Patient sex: M
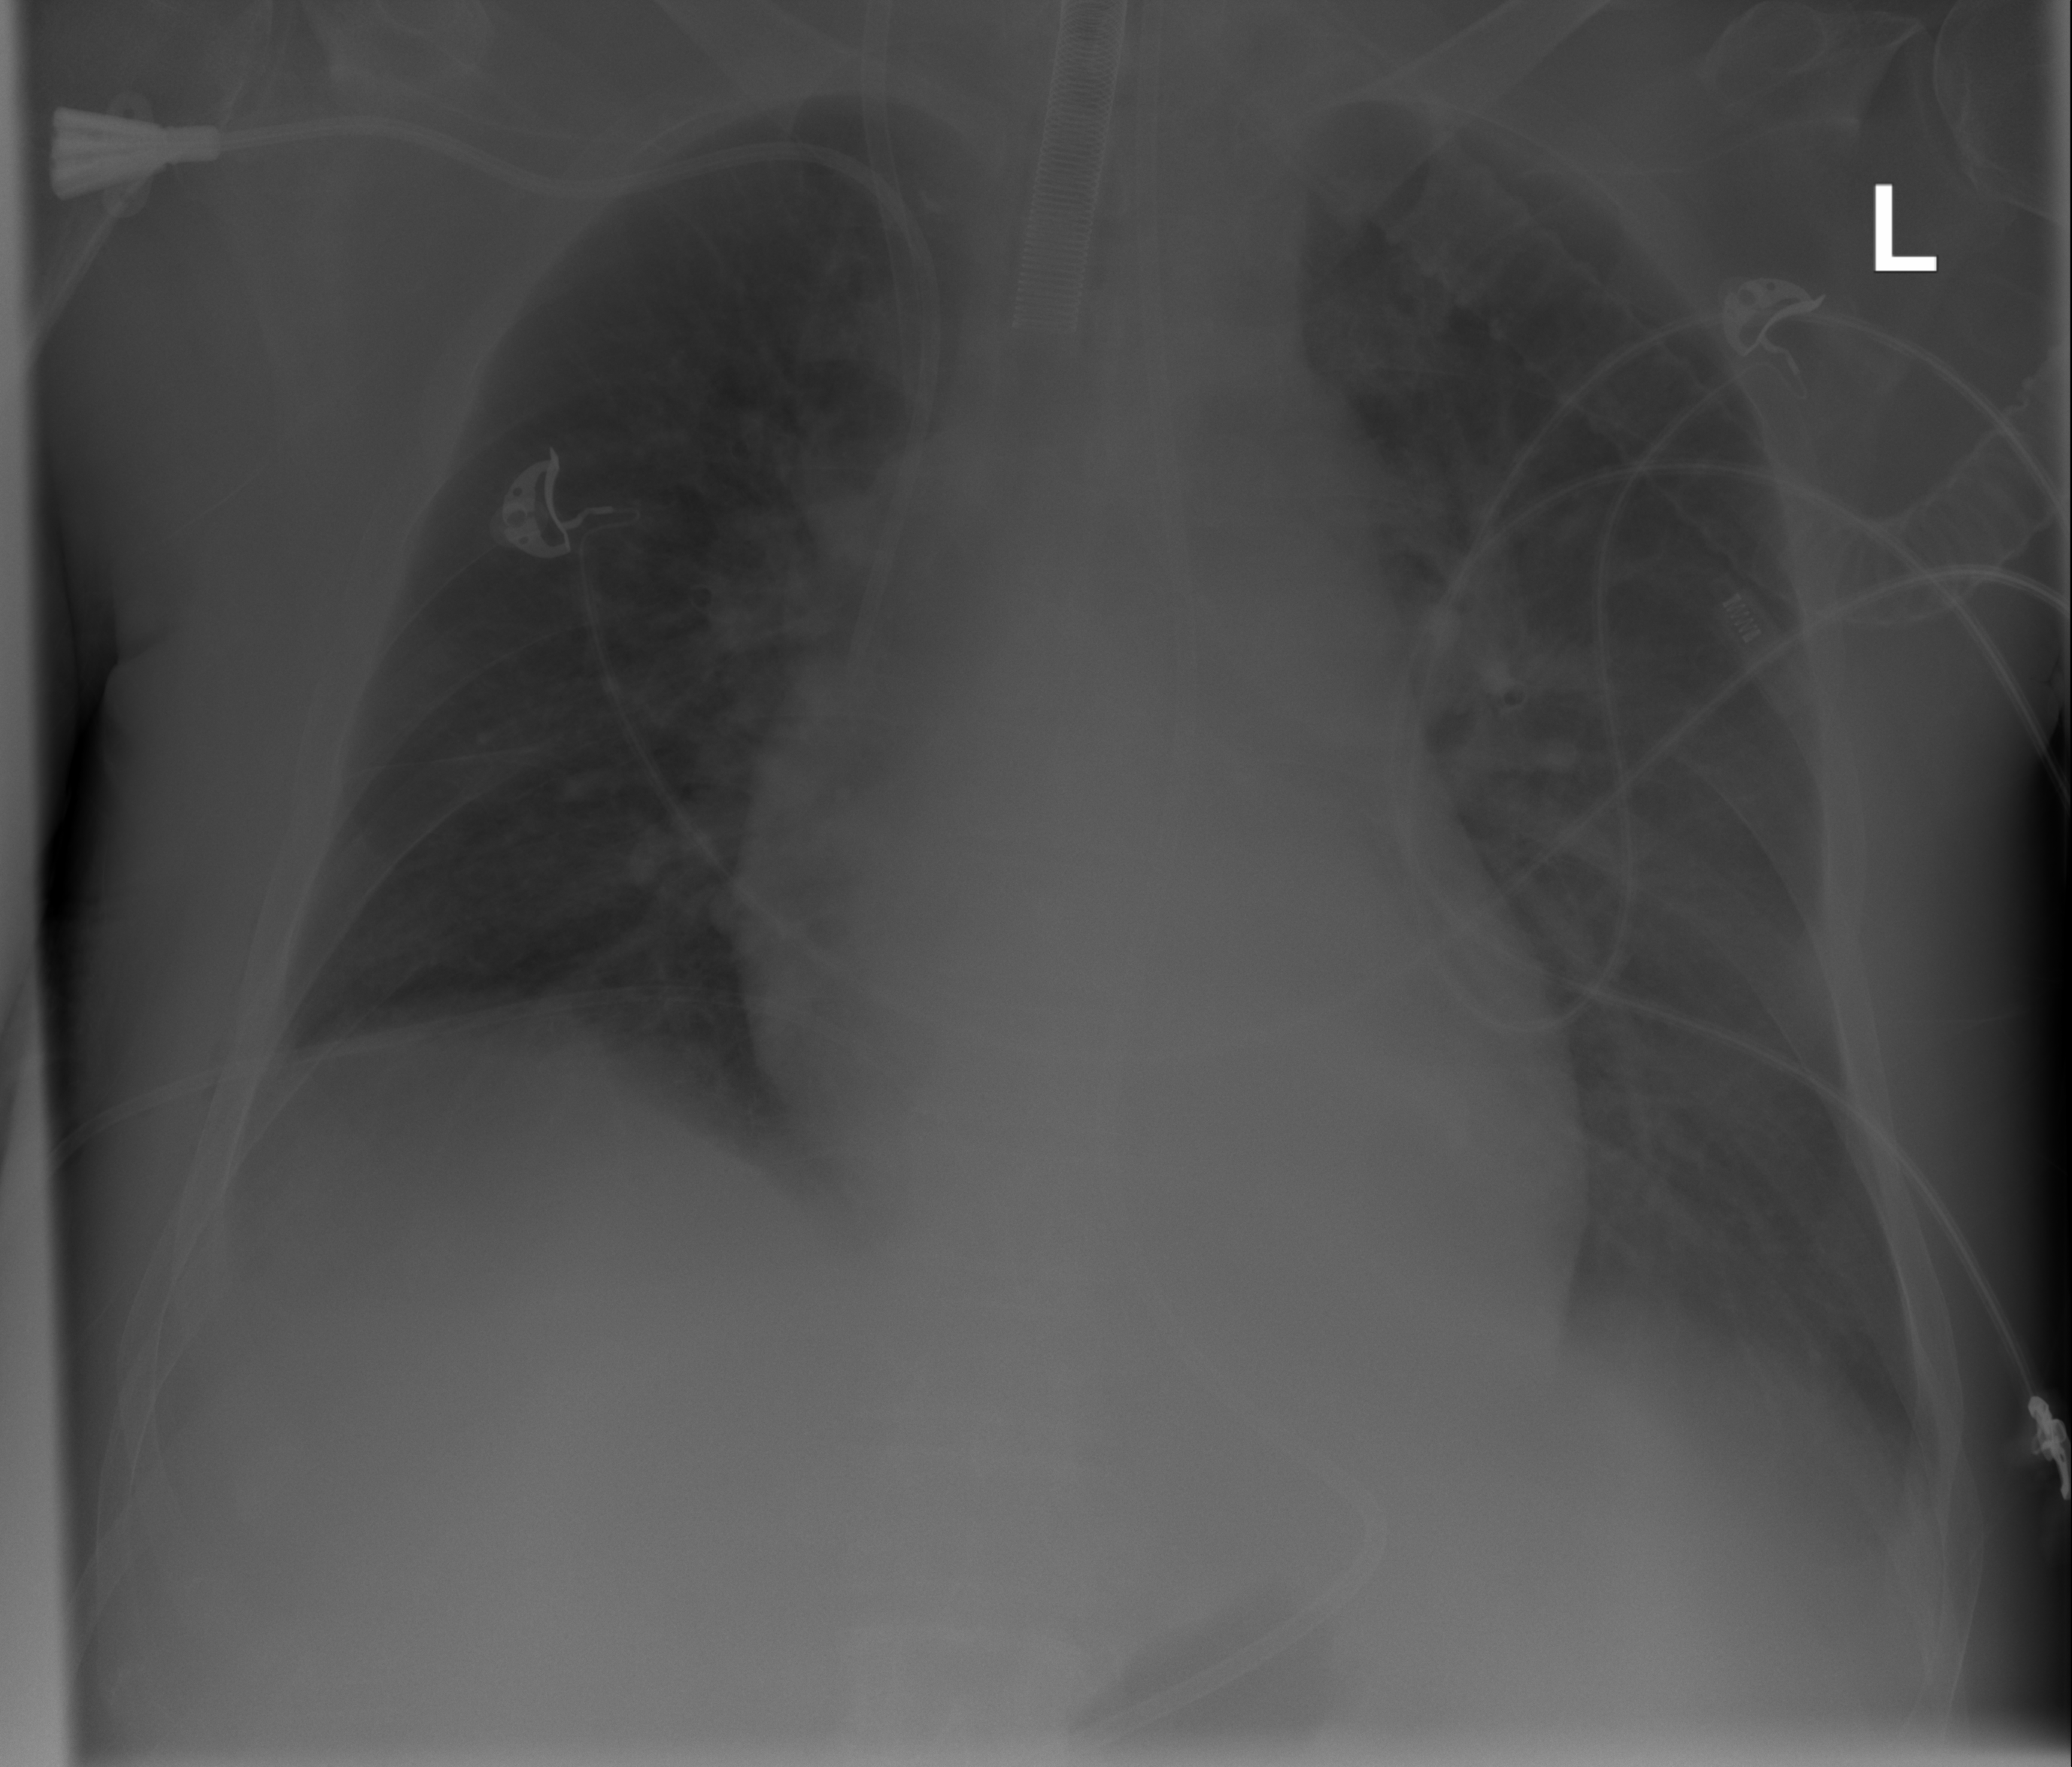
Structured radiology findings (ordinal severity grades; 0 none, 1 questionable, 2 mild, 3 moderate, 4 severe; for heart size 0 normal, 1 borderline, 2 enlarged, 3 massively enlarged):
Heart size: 2
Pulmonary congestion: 2
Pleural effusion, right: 2
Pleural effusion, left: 2
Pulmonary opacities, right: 0
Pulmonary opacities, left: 0
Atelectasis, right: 0
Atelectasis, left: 2